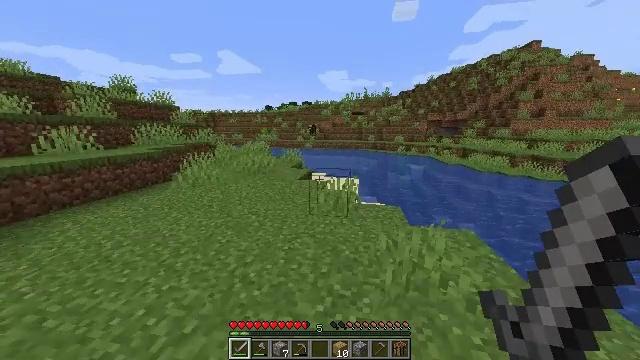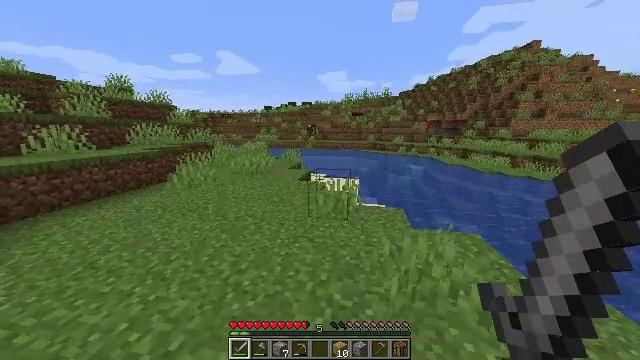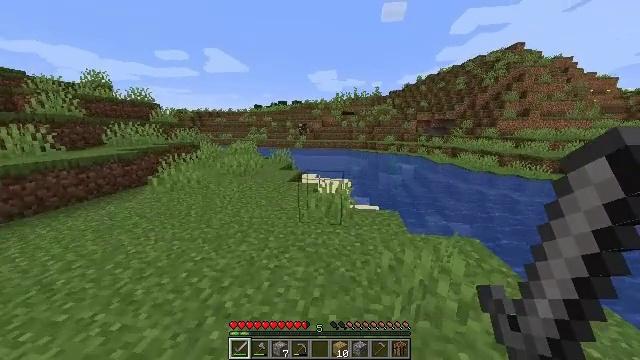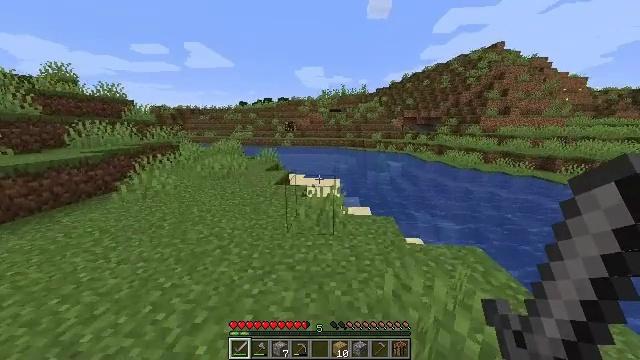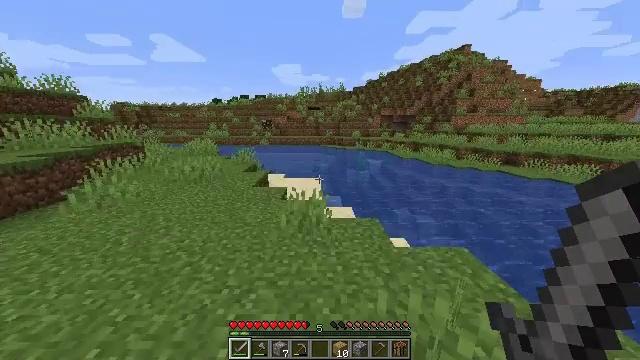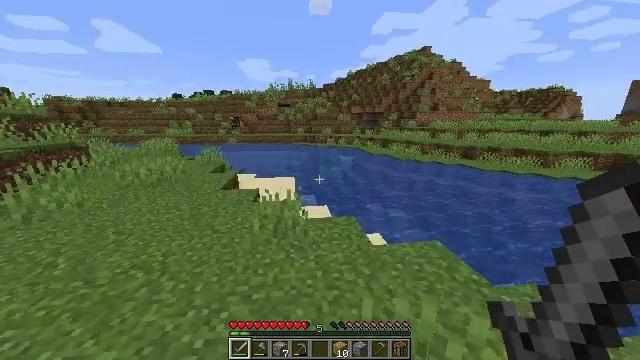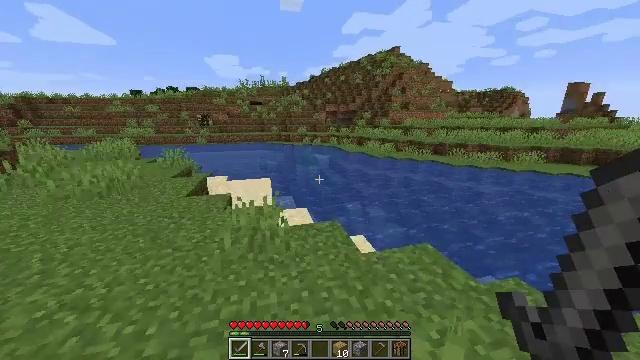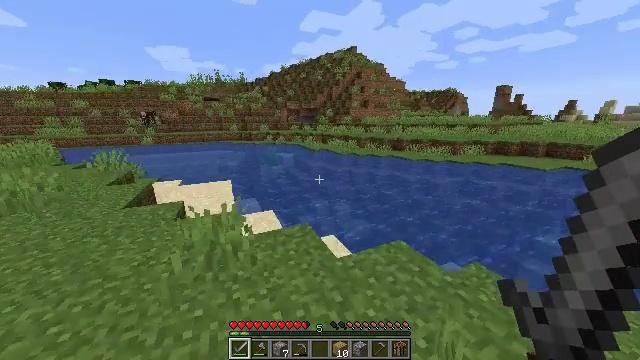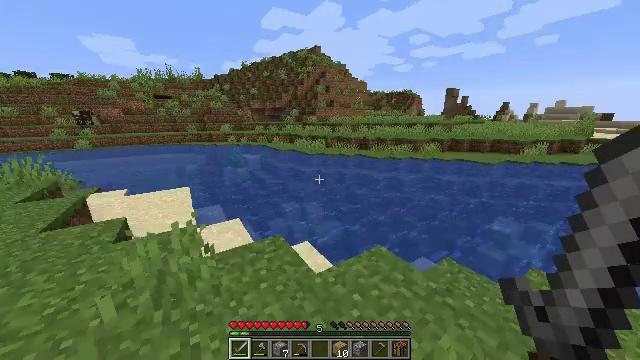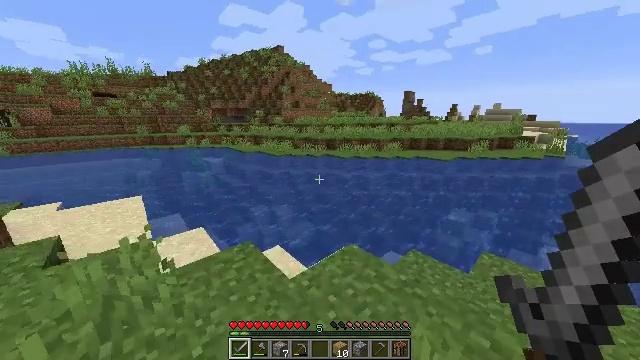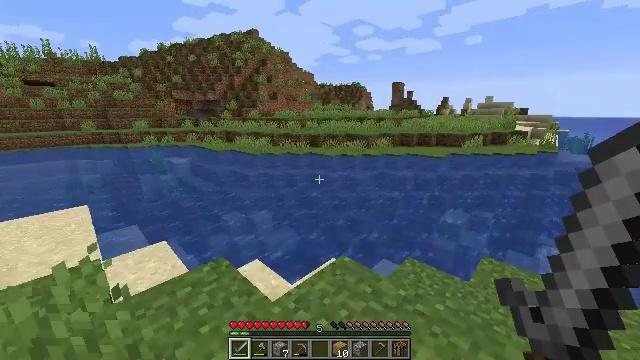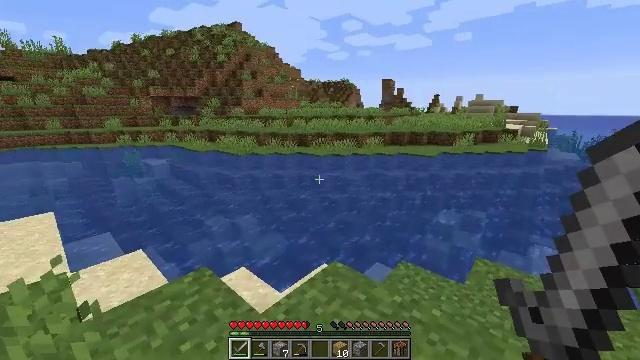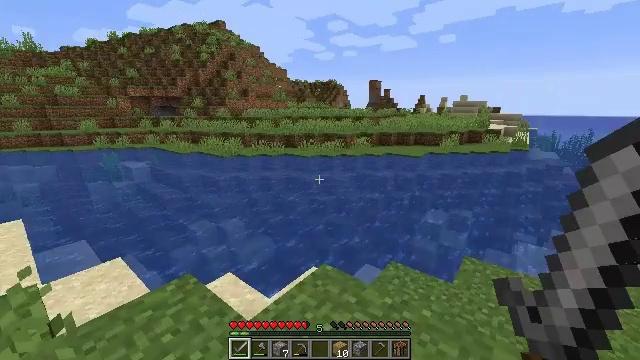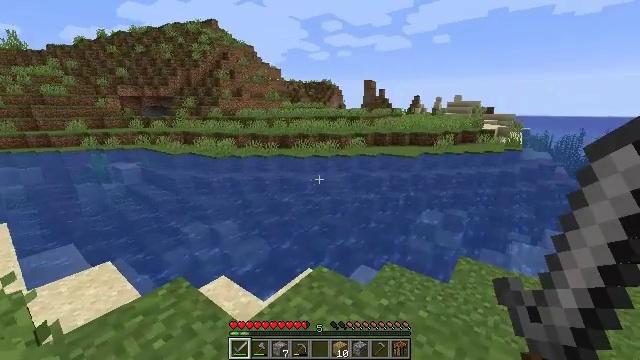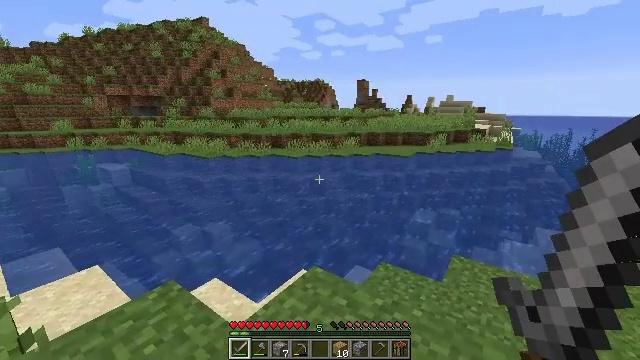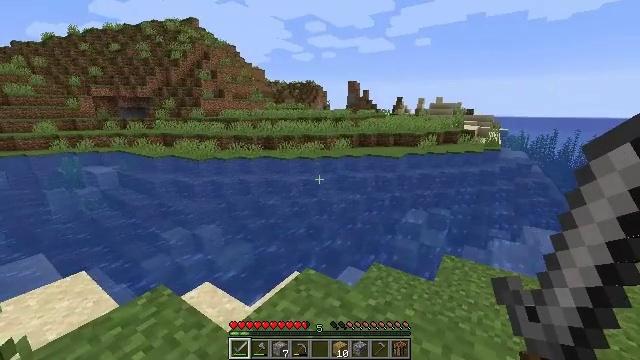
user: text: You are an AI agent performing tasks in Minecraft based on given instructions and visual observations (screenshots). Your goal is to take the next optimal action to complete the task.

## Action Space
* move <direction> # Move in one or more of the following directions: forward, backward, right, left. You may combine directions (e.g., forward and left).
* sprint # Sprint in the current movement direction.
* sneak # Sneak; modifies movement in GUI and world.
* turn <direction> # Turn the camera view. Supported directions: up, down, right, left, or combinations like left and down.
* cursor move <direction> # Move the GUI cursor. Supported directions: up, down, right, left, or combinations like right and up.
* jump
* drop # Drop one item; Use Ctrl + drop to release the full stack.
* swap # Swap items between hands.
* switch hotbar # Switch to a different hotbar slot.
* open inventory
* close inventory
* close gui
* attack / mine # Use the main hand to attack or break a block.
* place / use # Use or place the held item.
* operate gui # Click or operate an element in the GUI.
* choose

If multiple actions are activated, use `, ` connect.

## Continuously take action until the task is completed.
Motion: motion action
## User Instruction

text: Harvest sugar cane from the plant.
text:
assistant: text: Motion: move forward, sprint
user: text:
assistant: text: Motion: move forward, sprint, turn right
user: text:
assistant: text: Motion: move forward, sprint, turn right
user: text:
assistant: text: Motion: move forward, sprint, turn right
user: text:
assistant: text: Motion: move forward, sprint, turn right
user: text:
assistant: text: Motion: move forward, sprint, turn right
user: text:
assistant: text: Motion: move forward, sprint, turn right
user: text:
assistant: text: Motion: sprint, turn right
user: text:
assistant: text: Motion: sprint, turn right
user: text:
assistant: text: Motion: turn right
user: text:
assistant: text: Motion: turn right
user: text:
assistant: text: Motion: turn right
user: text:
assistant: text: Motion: turn right
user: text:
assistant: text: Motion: turn right
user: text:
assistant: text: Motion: turn right
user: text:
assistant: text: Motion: no_op
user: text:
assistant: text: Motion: no_op
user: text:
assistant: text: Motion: no_op
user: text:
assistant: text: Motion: no_op
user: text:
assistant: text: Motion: no_op
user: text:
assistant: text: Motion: no_op
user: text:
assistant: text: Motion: no_op
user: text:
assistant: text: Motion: no_op
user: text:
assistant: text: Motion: no_op
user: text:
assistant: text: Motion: no_op
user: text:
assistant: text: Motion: no_op
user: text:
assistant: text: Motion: no_op
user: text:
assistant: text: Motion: no_op
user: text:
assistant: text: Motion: no_op
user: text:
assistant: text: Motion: no_op